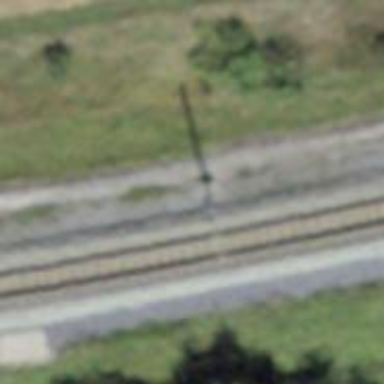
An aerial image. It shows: Power pole.